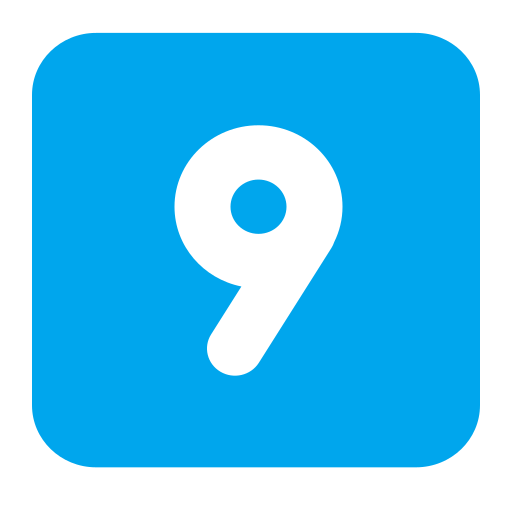
keycap 9 flat